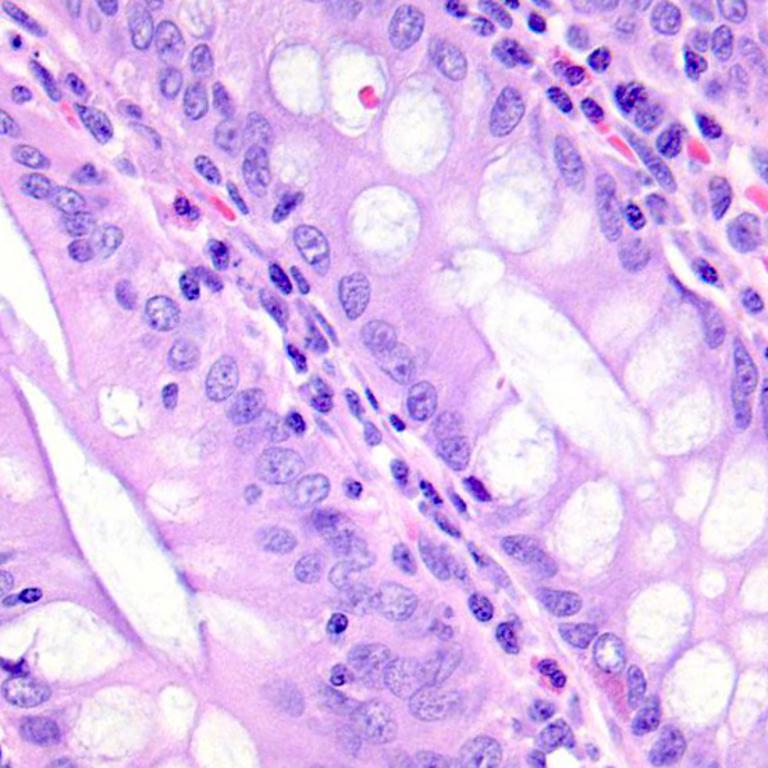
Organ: colon
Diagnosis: benign